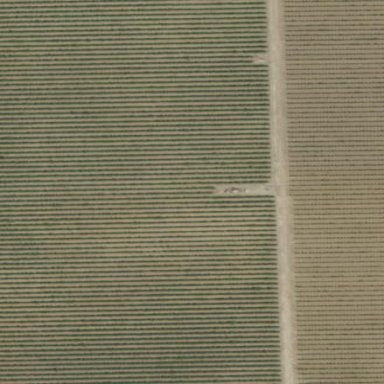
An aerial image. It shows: Vineyard with grape crops.